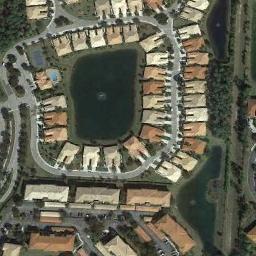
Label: dense_residential